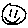
Label: smiley face